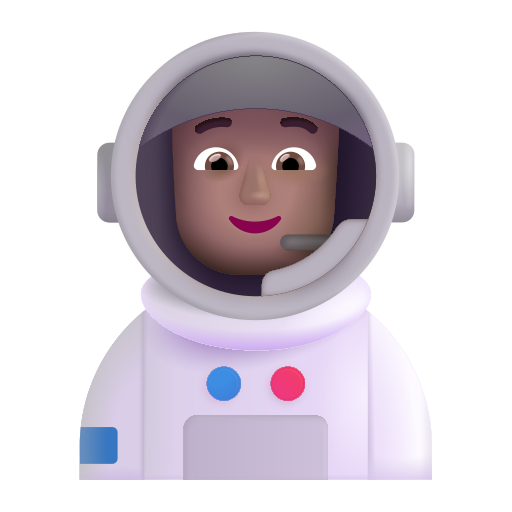
astronaut color